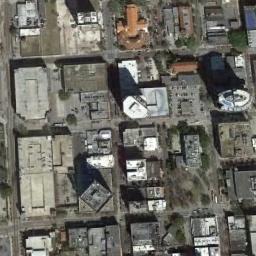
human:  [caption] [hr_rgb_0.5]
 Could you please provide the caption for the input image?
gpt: The tall buildings in the picture are all red .

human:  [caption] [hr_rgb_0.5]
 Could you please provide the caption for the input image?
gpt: The commercial area is consist of many buildings .

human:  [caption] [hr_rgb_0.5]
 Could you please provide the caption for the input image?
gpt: A commercial area has lots of buildings of different heights and shapes and some roads go through the commercial area .

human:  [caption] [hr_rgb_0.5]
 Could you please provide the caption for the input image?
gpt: There are many dense tall buildings and several roads and many trees in a business district .

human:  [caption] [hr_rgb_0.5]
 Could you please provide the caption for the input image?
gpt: There are some buildings arranged neatly on a commercial area .